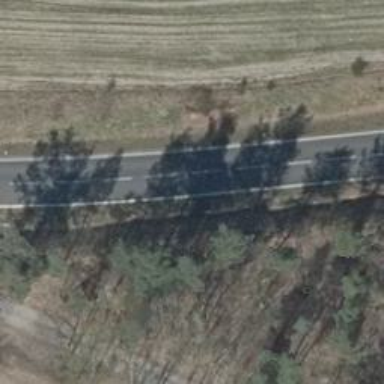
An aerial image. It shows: Secondary road with asphalt surface.